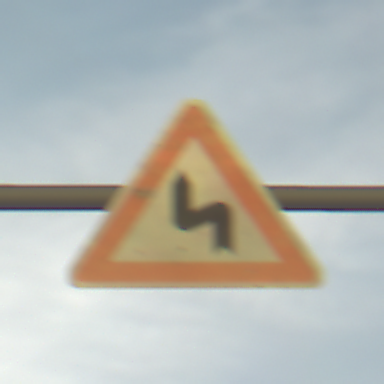
Verkehrszeichen: DoppelkurveZunaechstLinks
Umgebung: Outdoor, Suburban
Tageszeit: SunriseSunset
Wetter: PartlyCloudy
Licht: Natural
Jahreszeit: NotSpecified
Kontrast: MediumContrast